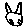
Label: cat